Brain MRI, t1w sequence, axial 2D slice.
Patient: age 26, sex F, weight 78 kg, height 1.78 m
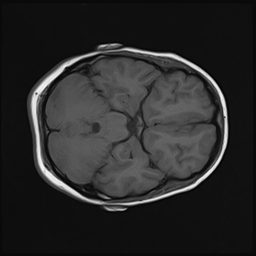